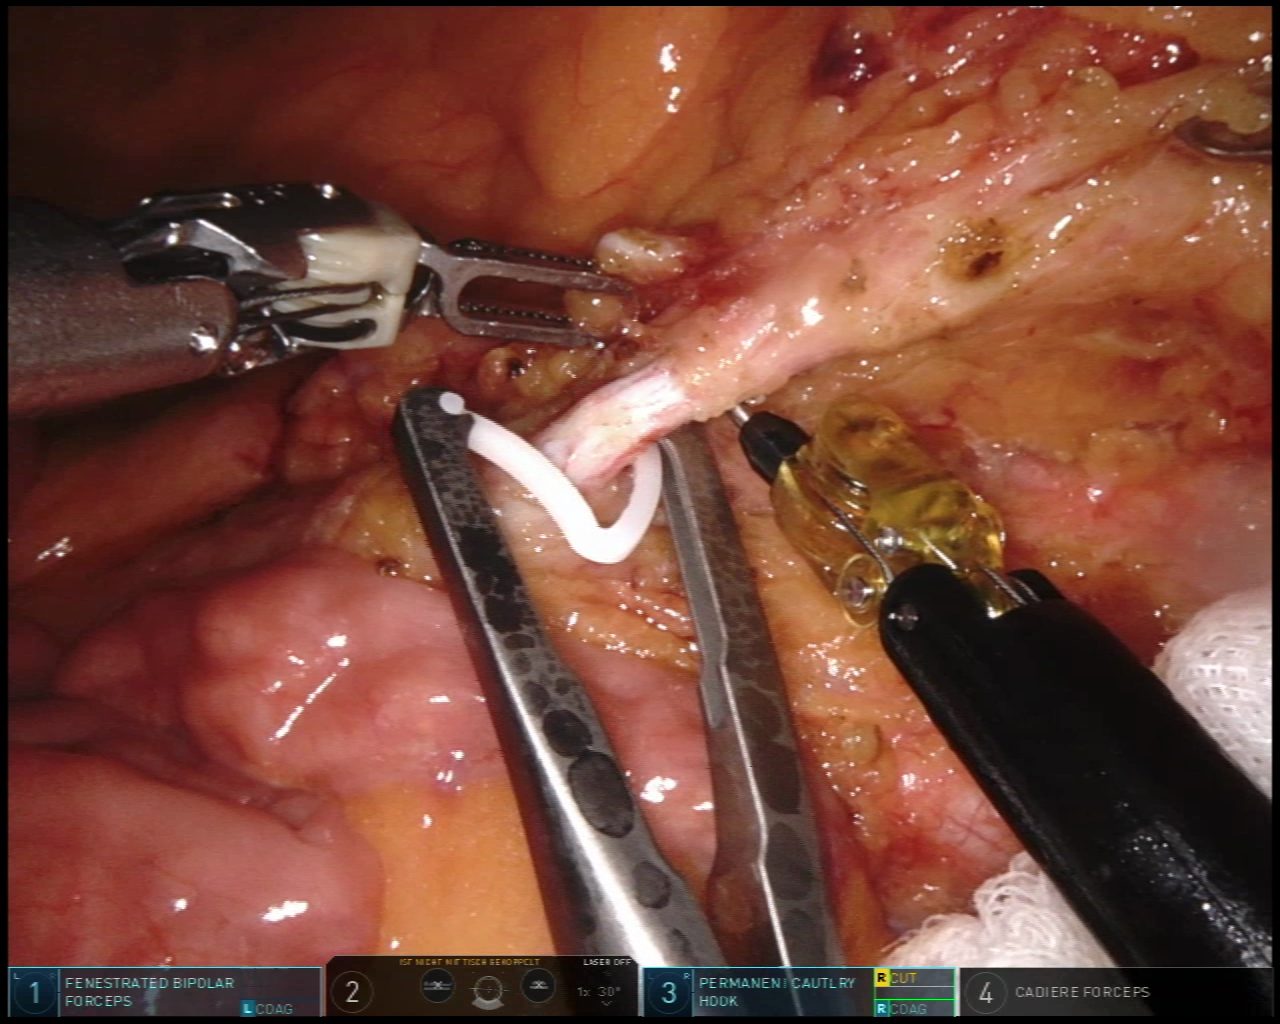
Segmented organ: inferior_mesenteric_artery
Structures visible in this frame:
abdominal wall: no
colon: no
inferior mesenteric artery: yes
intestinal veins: no
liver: no
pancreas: no
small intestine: yes
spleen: no
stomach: no
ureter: no
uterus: no
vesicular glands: no